Field crop: maize
Growth stage: 2
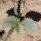
Species: datura